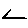
Label: triangle